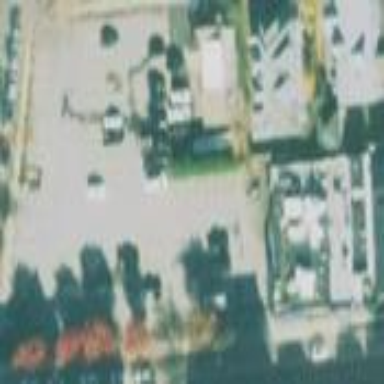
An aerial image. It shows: Commercial area.